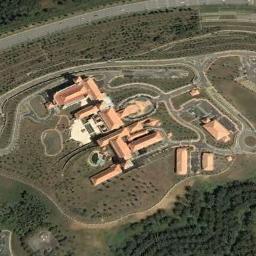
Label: palace